Оптическая система дает действительное изображение предмета.
Можно ли найти такое положение рассеивающей линзы с фокусным расстоянием $1~м$, при котором изображение останется действительным и станет в три раза больше? Задачу решить построением.
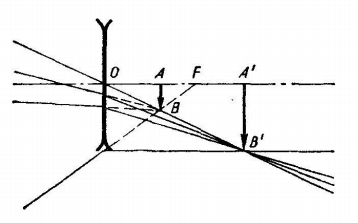
Темы:
T, Оптика, Геометрическая оптика, Построение, Всероссийские, Линзы